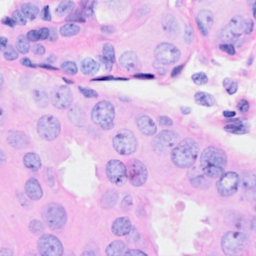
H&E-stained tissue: Breast